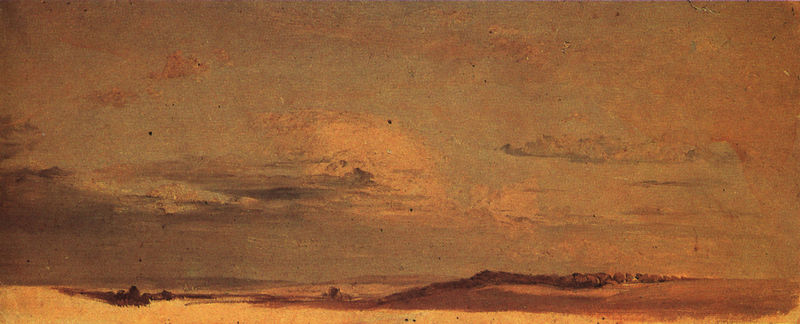
Titel: Campagna-Landschaft
Künstler: Heinrich Reinhold
Standort: Marburg
Institution: Privatbesitz
Schlagwörter: baum, berg, blau, dunkel, felsen, gemälde, himmel, meer, schatten, wasser, weiß, wolken, aquarell, bäume, gelb, grün, impressionismus, landschaft, ocker, sand, braun, grau, hell, kreide, licht, orange, pastell, schwarz, skizze, haus, rot, wolke, beige, malerei, stein, steine, weit, holland, niederlande, öl, dämmerung, ebene, horizont, häuser, hügel, natur, norden, sonnenaufgang, spiegelung, weite, busch, einsam, flach, flachland, gewässer, sonne, boden, insel, gold, realismus, england, wald, strand, papier, ruhe, ort, studie, warm, abstrakt, berge, düne, dünen, fels, gebirge, leer, sahara, verlassen, wüste, öde, dorf, abendsonne, farbe, sonnenuntergang, breitformat, herde, kahl, landschaftsmalerei, sepia, matt, querformat, turner, unwetter, wetter, streifen, aufgang, stimmung, abendrot, panorama, oase, alter, heiss, himmeö, quer, verschwommen, sonnenschein, ölskizze, atmosphäre, eichen, umbra, schafe, rötel, bewaldet, morgensonne, morgengrauen, sandsturm, gouache, einheitlich, merr, william, gelbstich, öd, wüstensand, william turner, goldgelb, wolkengebilde, verschmelzen, pasteuse, dämmerun, keine menschen, wüstenrot, pape